Aerial crown-view tile of a tropical tree (Barro Colorado Island, Panama), acquired 20250512:
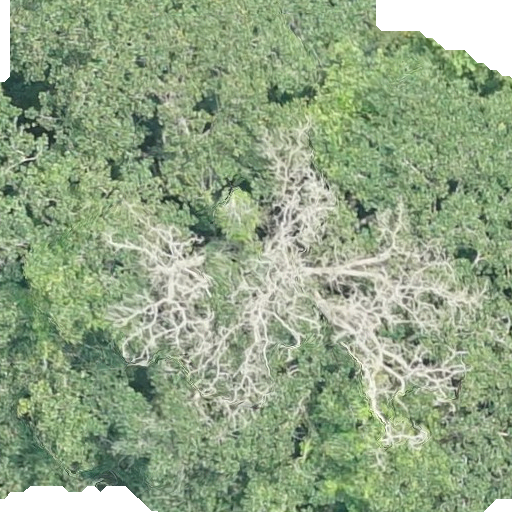
Species: Sloanea terniflora
GBIF accepted scientific name: Sloanea terniflora
Crown area: 418.733 m²